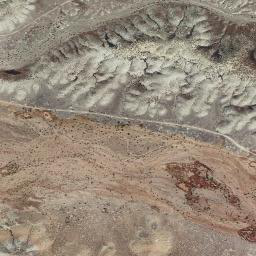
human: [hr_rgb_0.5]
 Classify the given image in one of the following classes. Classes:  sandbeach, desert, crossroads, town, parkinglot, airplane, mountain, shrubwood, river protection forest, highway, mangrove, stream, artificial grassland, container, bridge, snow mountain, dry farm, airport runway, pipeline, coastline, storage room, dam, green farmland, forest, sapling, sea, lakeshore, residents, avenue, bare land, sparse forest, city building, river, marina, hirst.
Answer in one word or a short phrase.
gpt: mountain